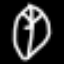
Label: leaf